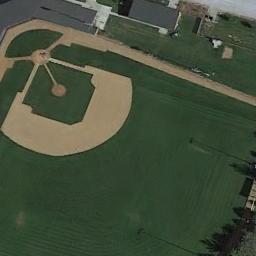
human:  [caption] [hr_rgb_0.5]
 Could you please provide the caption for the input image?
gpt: There is a baseball diamond in the grass surrounded by the houses .

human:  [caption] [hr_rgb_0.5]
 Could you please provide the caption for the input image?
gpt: A baseball diamond is in the middle of grass .

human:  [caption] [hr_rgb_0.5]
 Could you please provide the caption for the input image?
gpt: There are four baseball fields in the picture .

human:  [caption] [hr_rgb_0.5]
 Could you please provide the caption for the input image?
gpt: A baseball diamond on the lawn and some buildings beside .

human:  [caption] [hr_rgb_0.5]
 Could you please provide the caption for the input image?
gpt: A house is next to the baseball diamond .